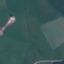
Land use / land cover class: Pasture